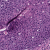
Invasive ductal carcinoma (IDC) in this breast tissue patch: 0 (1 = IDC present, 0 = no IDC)